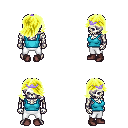
a pixel art fantasy rpg character, male body template, skeleton, teal pirate shirt, white pants, gold swoop hairstyle, purple tiara, maroon shoes, four views (front, back, left, right), 2x2 character sprite sheet, small pixel art, hard edges, no anti-aliasing